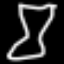
Label: hourglass